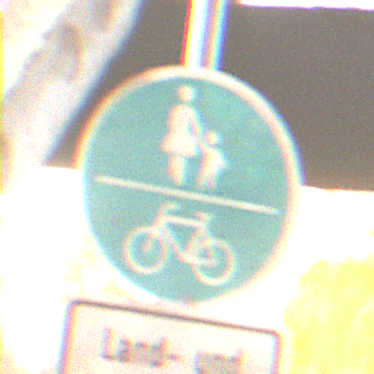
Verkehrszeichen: GemeinsamerGehUndRadweg
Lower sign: BesondereFahrzeugeUndTransportgueter8
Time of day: SunriseSunset
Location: Roofed (Suburban)
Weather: Clear
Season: NotSpecified
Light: Natural